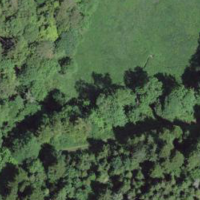
EUNIS habitat code: 41
Species observed at this site:
Allium ursinum